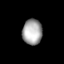
Tissue: skin
Cell type: Epithelial cells
Senescence score: 0.266
Nuclear area (px): 494
Mean DAPI intensity: 165.583